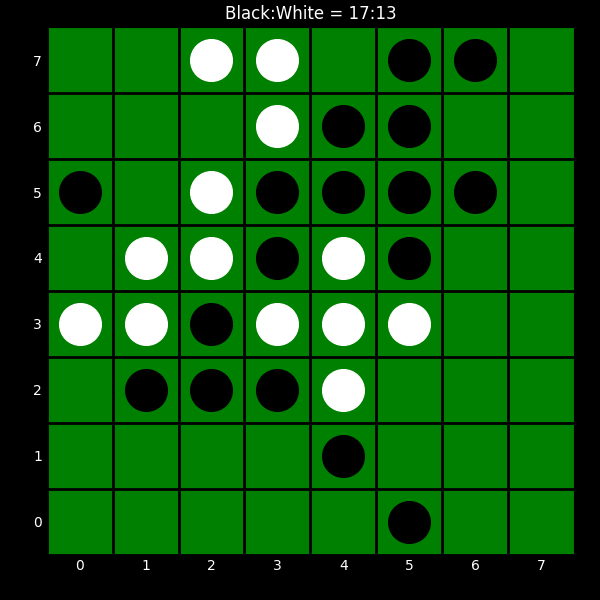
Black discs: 17
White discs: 13